Interaction volume radius: 5 \u00c5
Interaction volume height: 10 \u00c5
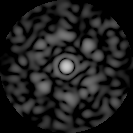
Disorder parameter: 0.6706